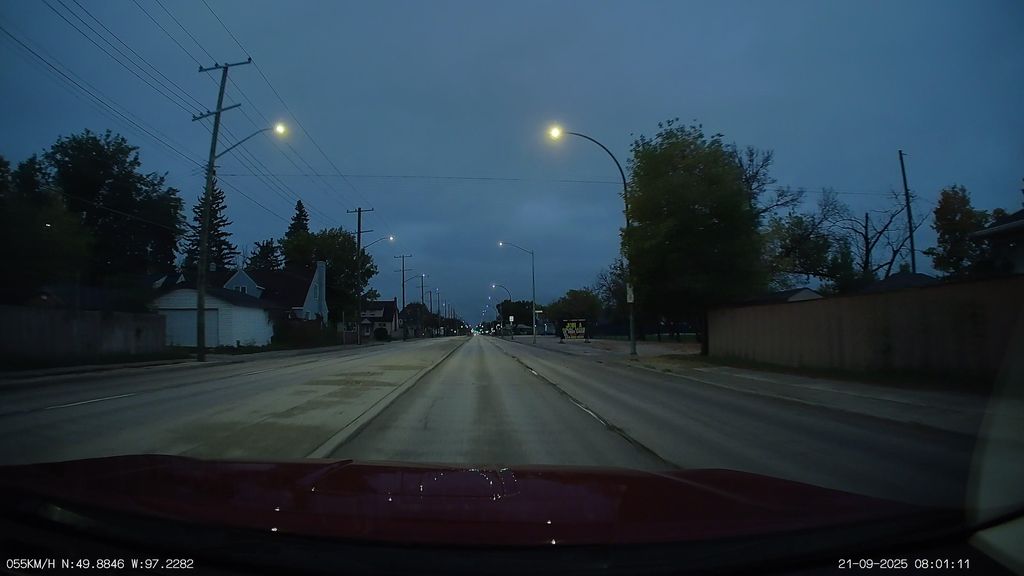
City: winnipeg